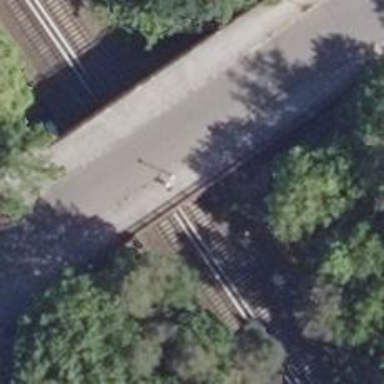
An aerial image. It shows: Light rail electrified railway.